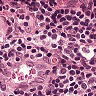
Metastatic tissue present: yes